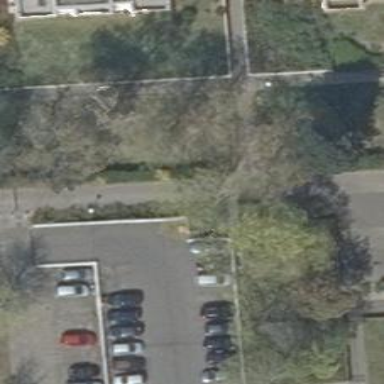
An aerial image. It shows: Parking aisle road with building passage tunnel.